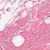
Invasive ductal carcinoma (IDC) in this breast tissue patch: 0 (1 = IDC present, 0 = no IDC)